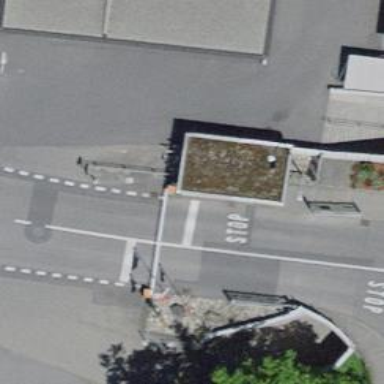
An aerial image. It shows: Lift gate barrier.